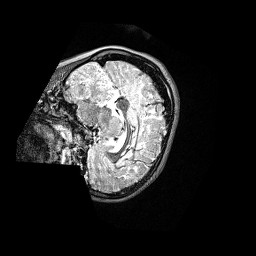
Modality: T2w
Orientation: sagittal
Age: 8
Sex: female
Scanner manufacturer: siemens
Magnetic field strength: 3 T
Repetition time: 3.2 s
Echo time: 0.479 s